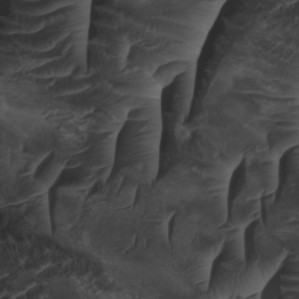
Label: non_frost